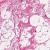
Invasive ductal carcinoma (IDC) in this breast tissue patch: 0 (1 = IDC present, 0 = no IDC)